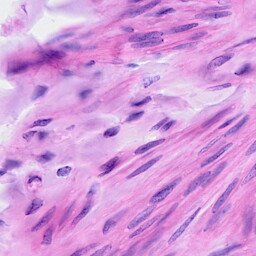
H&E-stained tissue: Ovarian